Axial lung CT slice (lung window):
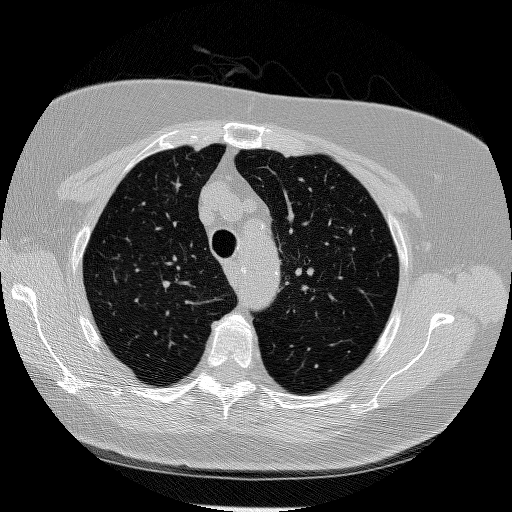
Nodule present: no